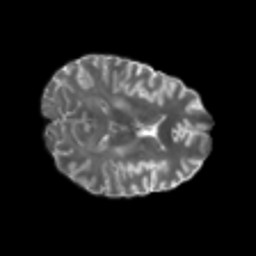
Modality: T2w
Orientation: axial
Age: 33
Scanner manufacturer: philips
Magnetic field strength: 3 T
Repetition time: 8.6 s
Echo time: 0.127 s